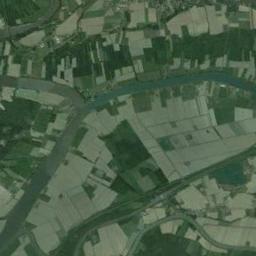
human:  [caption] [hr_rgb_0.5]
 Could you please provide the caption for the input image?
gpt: There are many neat places beside the river .

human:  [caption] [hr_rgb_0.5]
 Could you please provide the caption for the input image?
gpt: There are three curved light green rivers on the green ground, .

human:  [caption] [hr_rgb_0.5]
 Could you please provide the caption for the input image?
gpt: The river goes through bare and green farmland .

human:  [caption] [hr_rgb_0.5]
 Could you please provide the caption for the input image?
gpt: The dark green river goes through the farmland .

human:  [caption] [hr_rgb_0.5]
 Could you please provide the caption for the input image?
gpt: There are many green farmlands near the river .